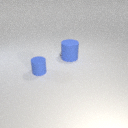
large blue rubber cylinder to the right of small blue rubber cylinder